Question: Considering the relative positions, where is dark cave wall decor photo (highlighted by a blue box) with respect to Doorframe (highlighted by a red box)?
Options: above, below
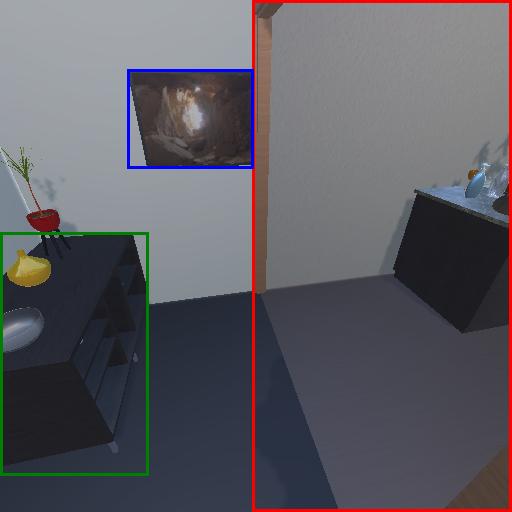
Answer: above